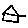
Label: house